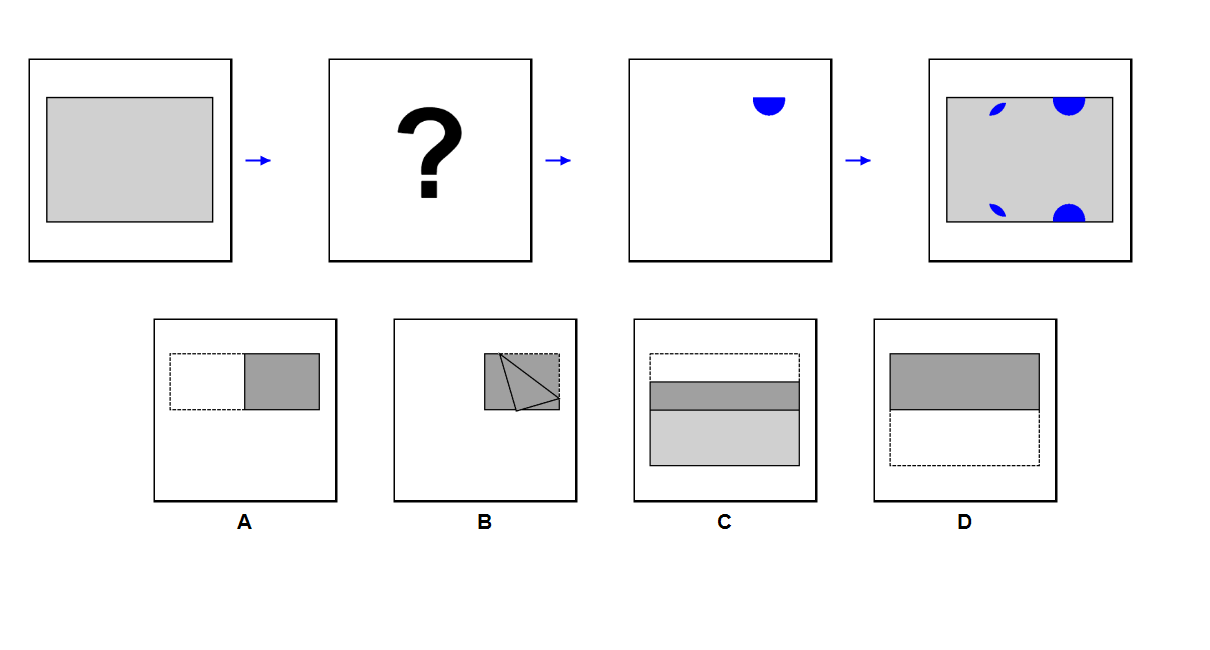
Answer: C